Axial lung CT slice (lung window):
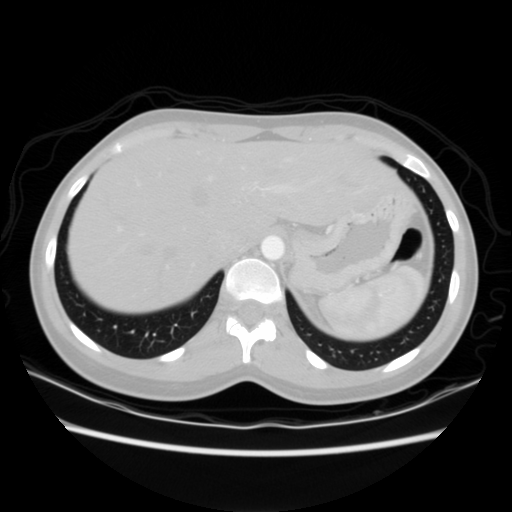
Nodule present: no